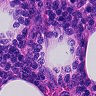
Metastatic tissue present: no